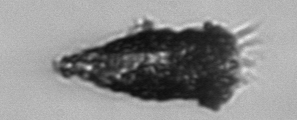
Label: Tintinnopsis